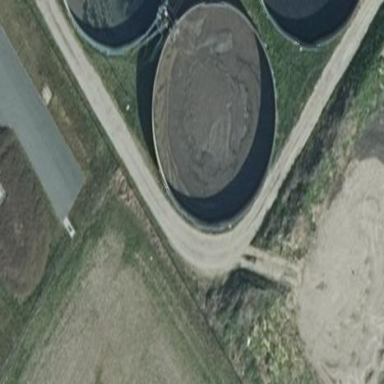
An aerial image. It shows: Slurry tank building.